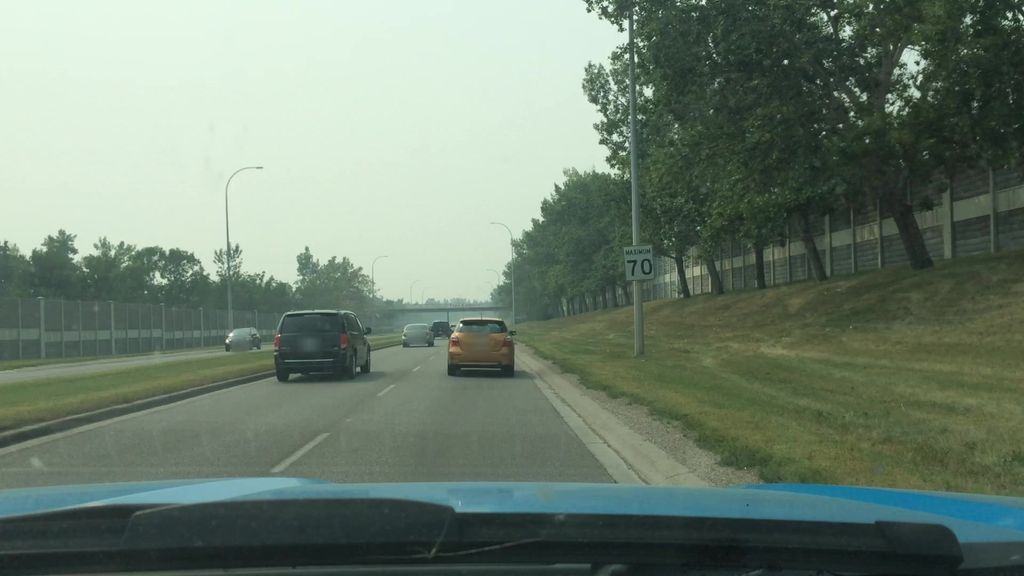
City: calgary